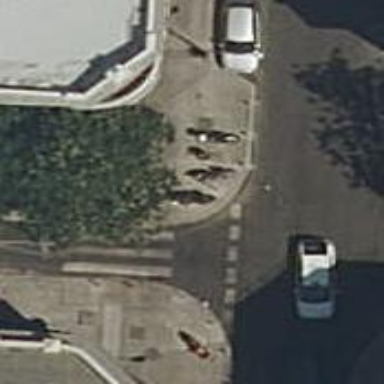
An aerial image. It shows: Footway with marked crossing. The surface is asphalt.